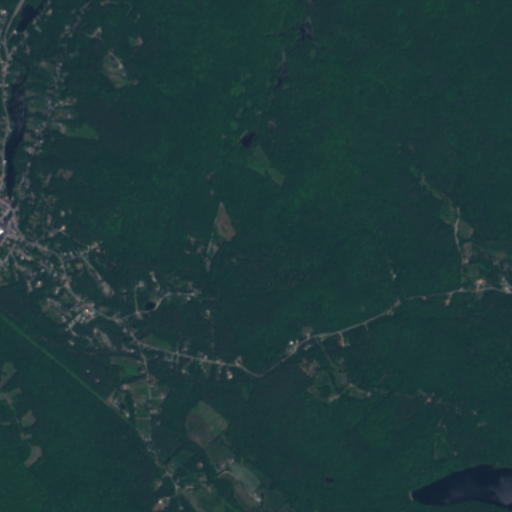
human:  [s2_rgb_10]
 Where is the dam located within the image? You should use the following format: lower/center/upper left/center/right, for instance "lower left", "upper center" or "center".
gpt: The dam is located in the upper left of the image.
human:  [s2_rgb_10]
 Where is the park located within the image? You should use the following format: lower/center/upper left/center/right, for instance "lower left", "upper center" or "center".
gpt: The park is located in the lower center of the image.
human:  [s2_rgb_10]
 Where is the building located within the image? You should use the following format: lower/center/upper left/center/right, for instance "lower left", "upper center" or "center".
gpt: The building is located in the center left of the image.
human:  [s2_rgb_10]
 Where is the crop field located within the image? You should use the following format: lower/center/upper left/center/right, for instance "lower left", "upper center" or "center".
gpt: There is no crop field in the image.